Field crop: tomato
Growth stage: 1
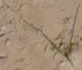
Species: cyperus